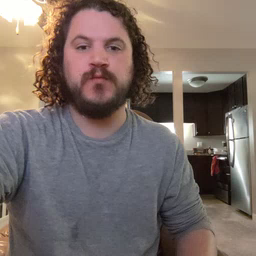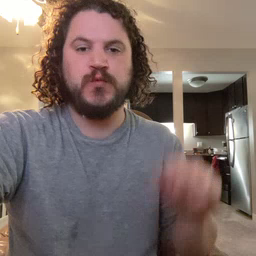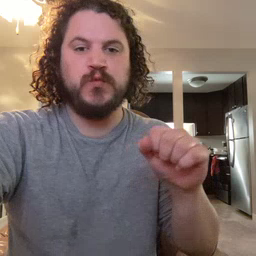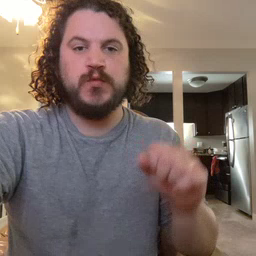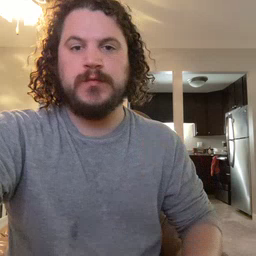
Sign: shoe